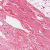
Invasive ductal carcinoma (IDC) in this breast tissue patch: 0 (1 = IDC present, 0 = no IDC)